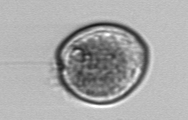
Label: Prorocentrum